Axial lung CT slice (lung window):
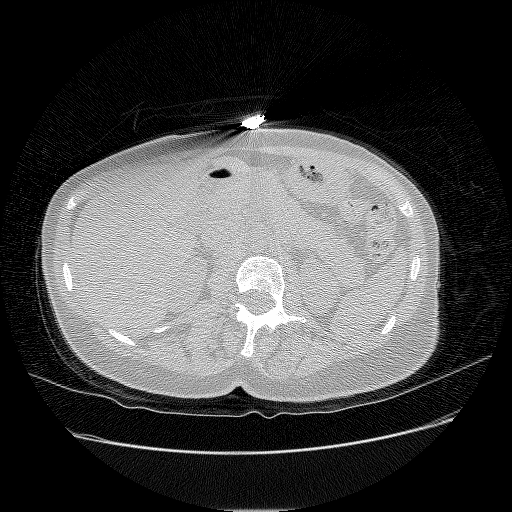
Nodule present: no